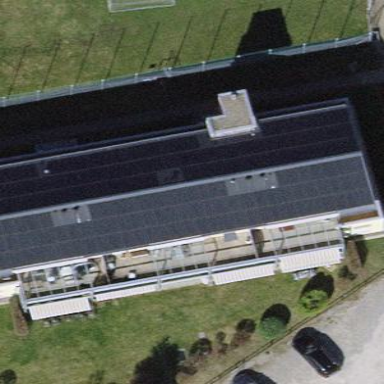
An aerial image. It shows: Small solar photovoltaic panel used as generator to produce electricity.